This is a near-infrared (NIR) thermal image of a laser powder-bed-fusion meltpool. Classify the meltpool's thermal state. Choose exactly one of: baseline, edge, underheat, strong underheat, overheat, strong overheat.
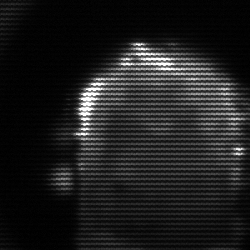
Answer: baseline